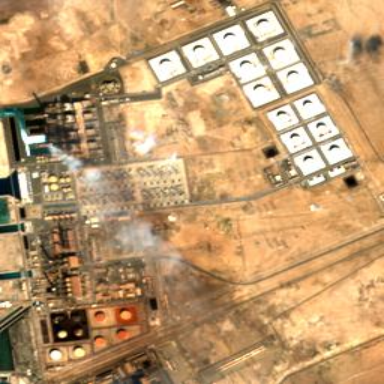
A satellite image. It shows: Industrial area with power plant surrounded by fence.